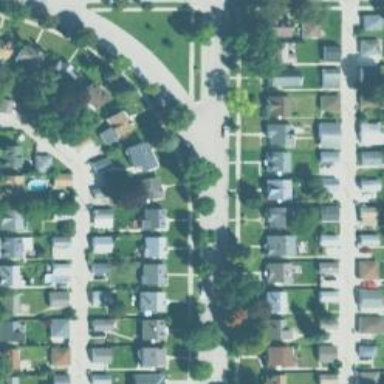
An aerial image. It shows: Neighborhood.